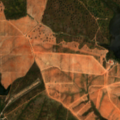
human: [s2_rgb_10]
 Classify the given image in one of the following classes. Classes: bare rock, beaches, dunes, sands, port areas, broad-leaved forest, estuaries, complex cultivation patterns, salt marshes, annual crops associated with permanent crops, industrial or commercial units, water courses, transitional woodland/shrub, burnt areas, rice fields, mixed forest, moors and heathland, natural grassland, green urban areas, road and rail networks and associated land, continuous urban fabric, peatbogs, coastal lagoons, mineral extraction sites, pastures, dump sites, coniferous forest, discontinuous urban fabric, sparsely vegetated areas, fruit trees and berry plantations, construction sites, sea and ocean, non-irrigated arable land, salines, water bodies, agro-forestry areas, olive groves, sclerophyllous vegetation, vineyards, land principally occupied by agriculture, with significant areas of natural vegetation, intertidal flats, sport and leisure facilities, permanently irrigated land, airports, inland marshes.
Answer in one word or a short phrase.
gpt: continuous urban fabric